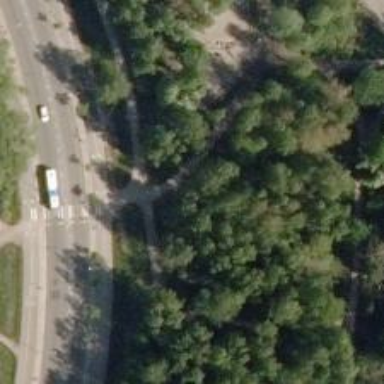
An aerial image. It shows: Asphalt cycleway.